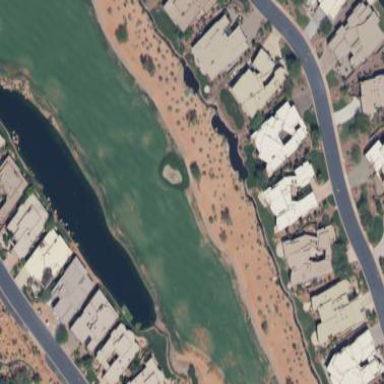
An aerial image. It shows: Golf fairway surrounded by grass.